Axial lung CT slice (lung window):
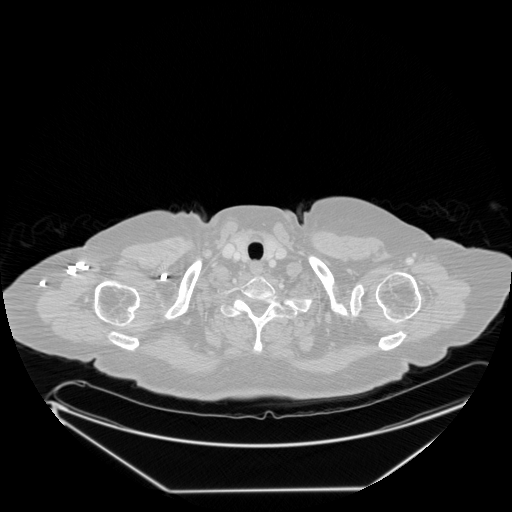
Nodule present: no